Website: macys
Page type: customer-info-address
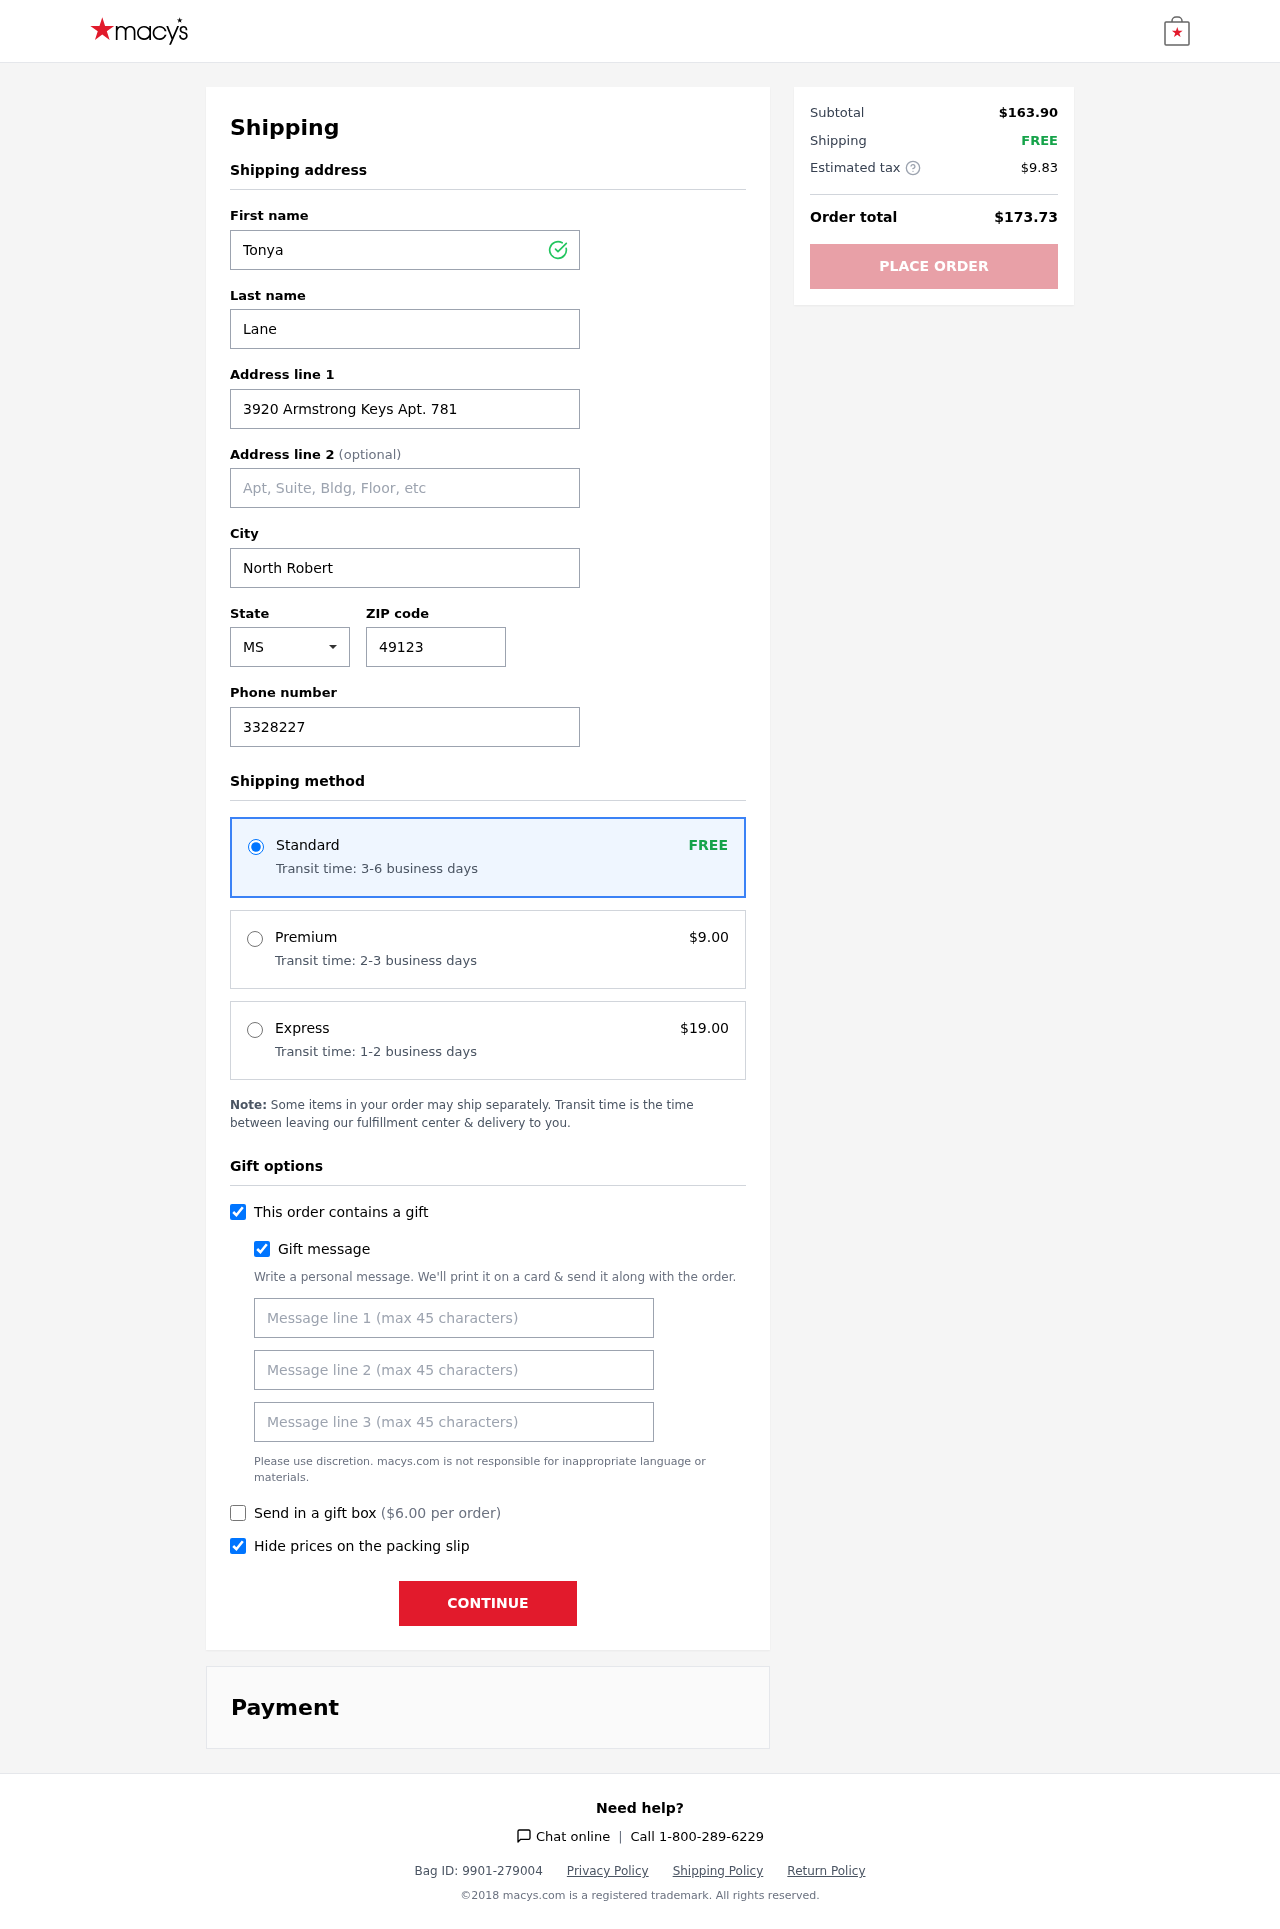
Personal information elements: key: PII_CITY
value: North Robert
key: PII_FIRSTNAME
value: Tonya
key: PII_GIFT_MESSAGE
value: Happy birthday, Stephanie! I saw these gorgeous Chelsea boots in pale blue and immediately thought of you—perfect for all your adventures ahead! I hope they bring a little extra joy to your special day!  Tonya
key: PII_LASTNAME
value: Lane
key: PII_PHONE
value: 3328227684
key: PII_POSTCODE
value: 49123
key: PII_STATE_ABBR
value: MS
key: PII_STREET
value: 3920 Armstrong Keys Apt. 781
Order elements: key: ORDER_SHIPPING_STANDARD
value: FREE
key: ORDER_SHIPPING_STANDARD_TIME
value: Transit time: 3-6 business days
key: ORDER_SHIPPING_PREMIUM
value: $9.00
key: ORDER_SHIPPING_PREMIUM_TIME
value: Transit time: 2-3 business days
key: ORDER_SHIPPING_EXPRESS
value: $19.00
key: ORDER_SHIPPING_EXPRESS_TIME
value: Transit time: 1-2 business days
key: ORDER_GIFT_BOX_FEE
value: $6.00
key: ORDER_SUBTOTAL
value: $163.90
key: ORDER_SHIPPING_COST
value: FREE
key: ORDER_TAX
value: $9.83
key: ORDER_TOTAL
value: $173.73